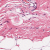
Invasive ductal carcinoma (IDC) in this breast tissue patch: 0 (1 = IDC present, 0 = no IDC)